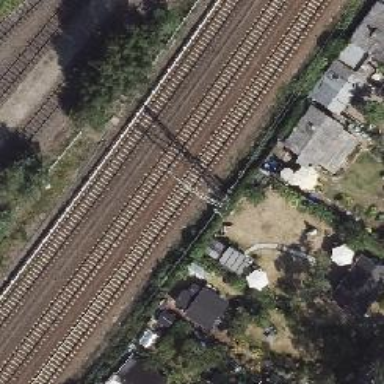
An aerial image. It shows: Railway milestone with catenary mast.